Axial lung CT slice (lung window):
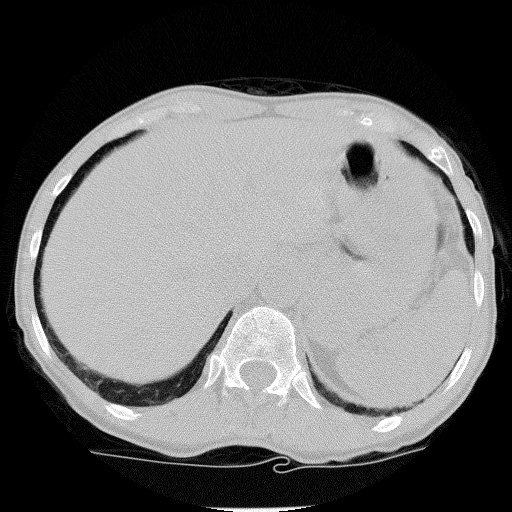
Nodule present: no